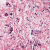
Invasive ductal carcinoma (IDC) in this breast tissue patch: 0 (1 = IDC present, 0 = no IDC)